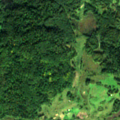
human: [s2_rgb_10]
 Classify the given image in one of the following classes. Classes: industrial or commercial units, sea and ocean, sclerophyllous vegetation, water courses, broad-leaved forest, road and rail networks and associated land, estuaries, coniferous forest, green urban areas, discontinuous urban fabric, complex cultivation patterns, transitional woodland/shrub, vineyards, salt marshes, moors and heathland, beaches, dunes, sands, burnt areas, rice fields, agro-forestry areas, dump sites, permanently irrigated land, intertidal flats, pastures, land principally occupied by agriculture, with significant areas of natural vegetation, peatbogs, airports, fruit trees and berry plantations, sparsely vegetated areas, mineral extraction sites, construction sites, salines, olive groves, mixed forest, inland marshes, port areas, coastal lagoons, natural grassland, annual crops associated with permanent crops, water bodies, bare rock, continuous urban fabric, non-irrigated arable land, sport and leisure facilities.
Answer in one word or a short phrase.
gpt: land principally occupied by agriculture, with significant areas of natural vegetation, broad-leaved forest, mixed forest